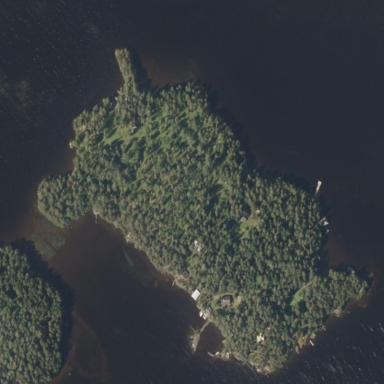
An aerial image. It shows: Island.